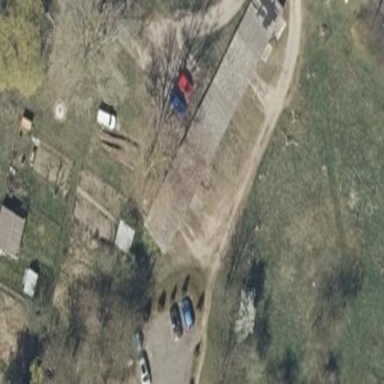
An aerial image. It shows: Garage building.